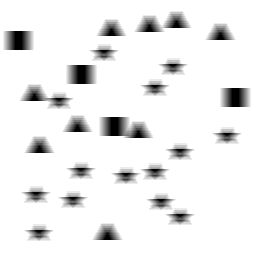
Squares: 4
Triangles: 9
Stars: 14
Total shapes: 27